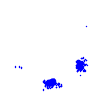
Particle: electron